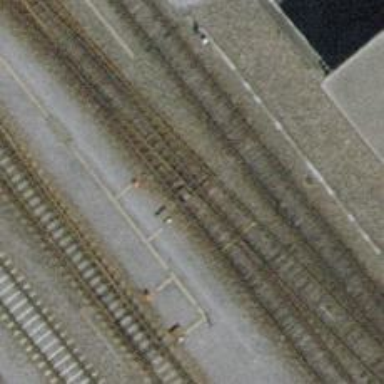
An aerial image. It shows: Railway switch.